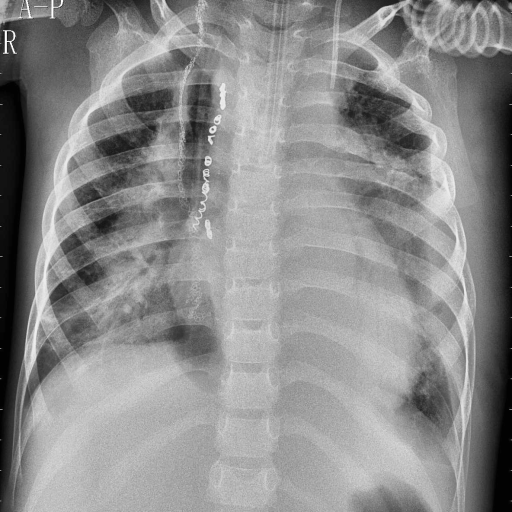
Finding: PNEUMONIA